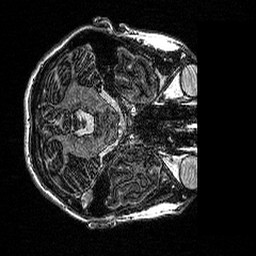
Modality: MP2RAGE
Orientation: axial
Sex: female
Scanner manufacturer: siemens
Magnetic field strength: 3 T
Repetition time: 5 s
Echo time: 0.00292 s